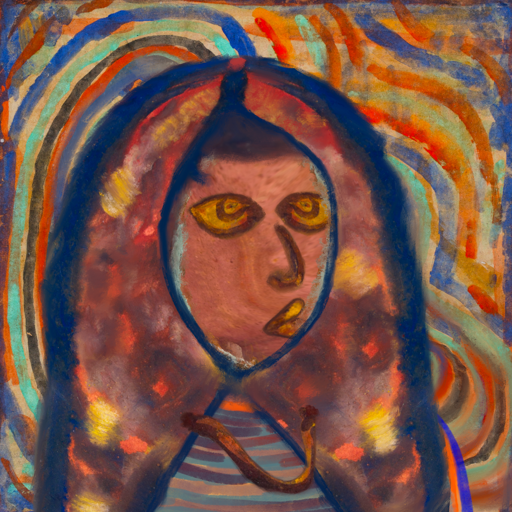
Background: Sisters, Head And Neck Side: Mother_And_Son_Mother, Face Side: Comrade, Bust: Experience, Hair Side: Boggyland, Head Accessory: Mother_And_Son_Mother_Scarf, Second Necklace: Comrade, Necklace: Blank, Baby: Blank